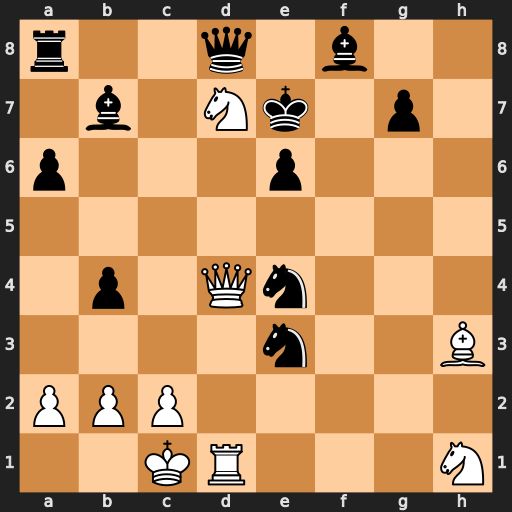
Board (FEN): r2q1b2/1b1Nk1p1/p3p3/8/1p1Qn3/4n2B/PPP5/2KR3N
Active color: w
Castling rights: -
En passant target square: -
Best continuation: Qxb4+ Kf7 Qxb7 Nxd1 Ne5+ Kf6 Qxe4 Qd5 Qf4+